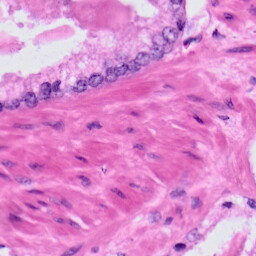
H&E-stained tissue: Prostate